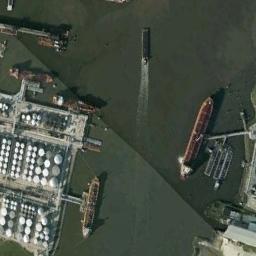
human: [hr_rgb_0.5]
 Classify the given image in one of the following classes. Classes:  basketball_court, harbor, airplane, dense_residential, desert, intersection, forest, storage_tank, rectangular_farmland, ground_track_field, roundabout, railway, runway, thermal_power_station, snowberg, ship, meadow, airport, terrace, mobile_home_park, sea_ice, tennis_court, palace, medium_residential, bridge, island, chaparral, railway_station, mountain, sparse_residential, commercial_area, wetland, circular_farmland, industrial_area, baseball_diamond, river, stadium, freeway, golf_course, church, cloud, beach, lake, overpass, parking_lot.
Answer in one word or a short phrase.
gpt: ship